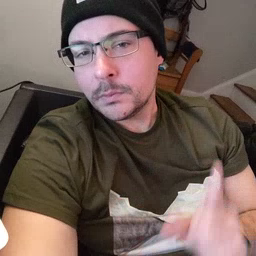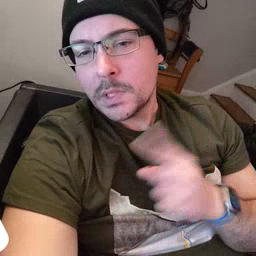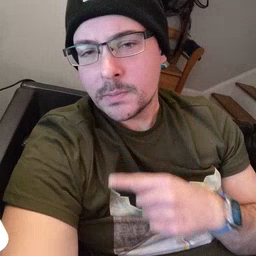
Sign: hesheit